Field crop: maize
Growth stage: 2
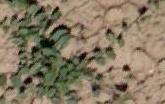
Species: convolvulus